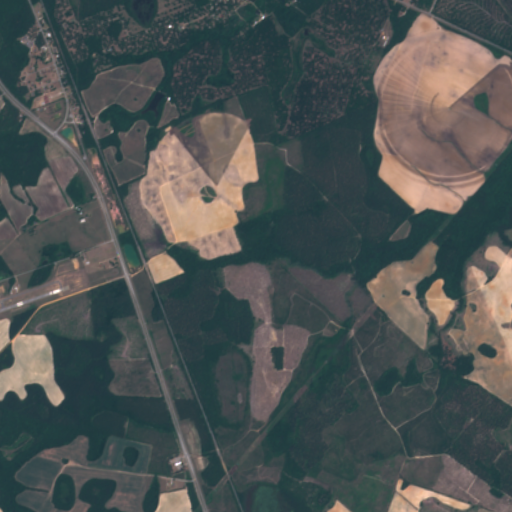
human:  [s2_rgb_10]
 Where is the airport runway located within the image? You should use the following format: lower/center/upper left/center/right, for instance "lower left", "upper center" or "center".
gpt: The airport runway is located in the center left of the image.
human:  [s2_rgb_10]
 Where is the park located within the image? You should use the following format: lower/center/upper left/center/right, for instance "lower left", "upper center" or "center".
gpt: There is no park in the image.